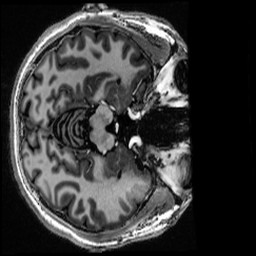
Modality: MP2RAGE
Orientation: axial
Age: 30
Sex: male
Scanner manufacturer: siemens
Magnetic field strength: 6.98 T
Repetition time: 6 s
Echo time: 0.00283 s